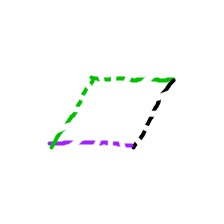
Shape: parallelogram